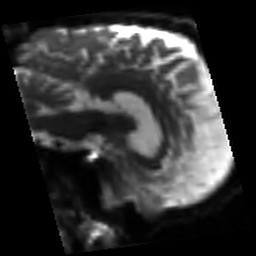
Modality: sbref
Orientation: sagittal
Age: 47
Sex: male
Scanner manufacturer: siemens
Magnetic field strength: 3 T
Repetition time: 3.2 s
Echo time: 0.081 s